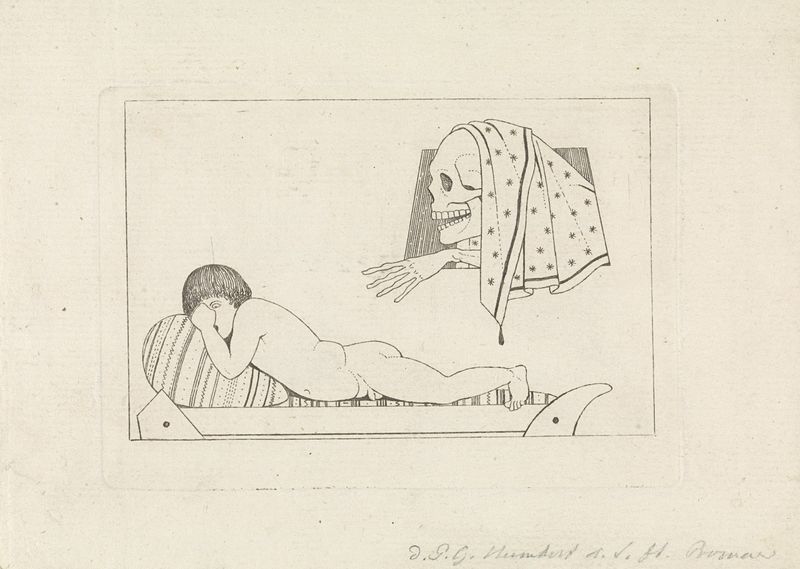
Titel: Allegorische waarschuwing tegen de onanie
Künstler: David Pièrre Giottino Humbert de Superville
Standort: Amsterdam
Institution: Rijksmuseum
Schlagwörter: hand, mann, zeichnung, tuch, mensch, schädel, tod, kind, sofa, steifen, angst, bauch, junge, liegend, traum, sterne, radierung, stich, kindbett, berufung, chaiselounge, kondbett